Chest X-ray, PA view. Patient: 57 years old, sex M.
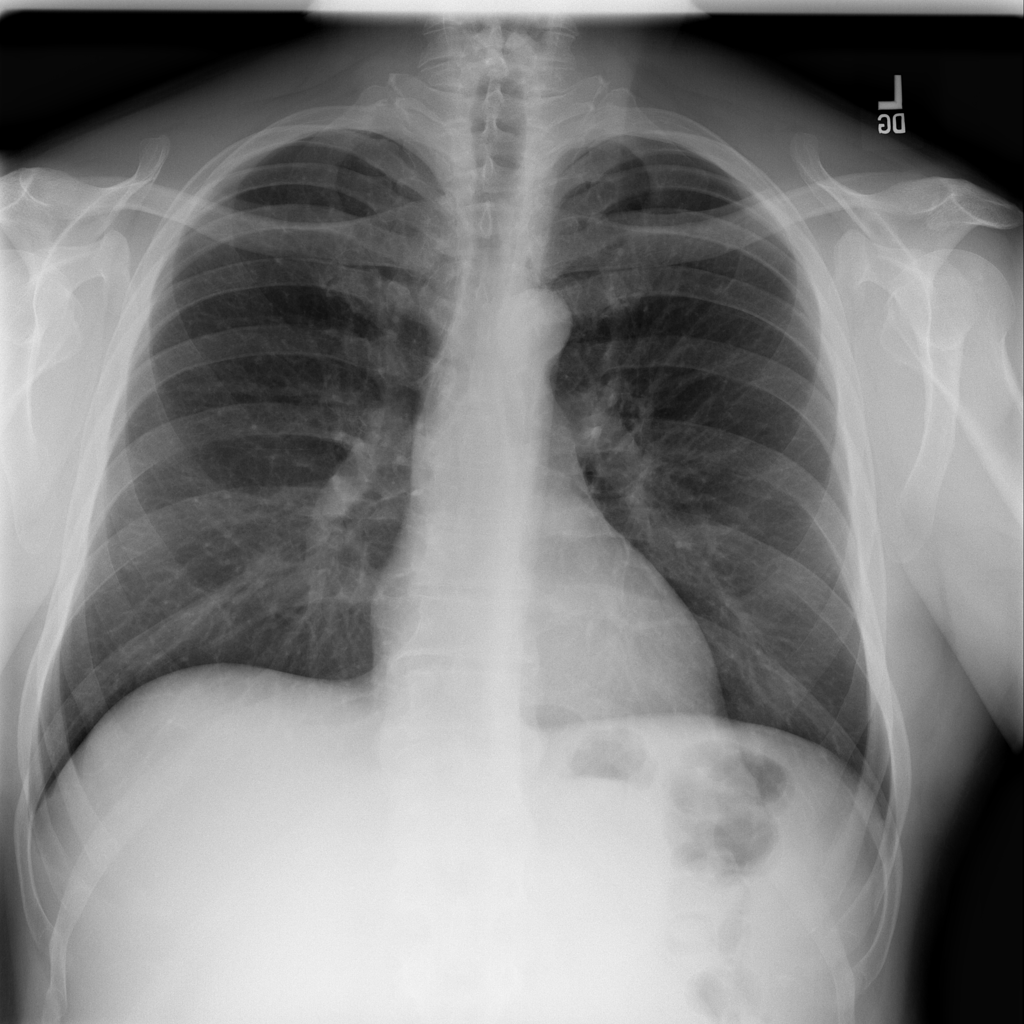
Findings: No Finding